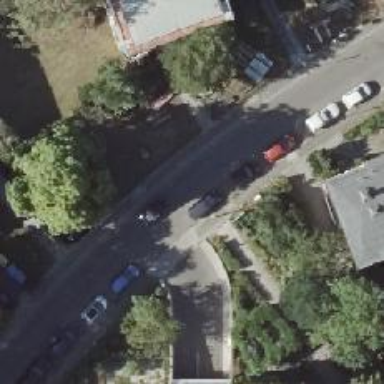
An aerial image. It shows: Residential road with sidewalks on both sides.